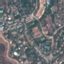
Label: Residential